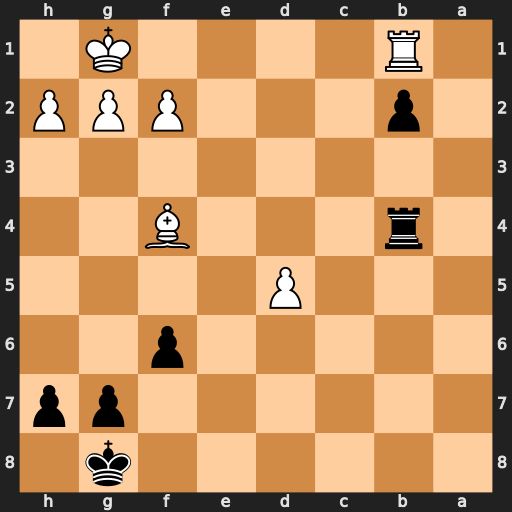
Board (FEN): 6k1/6pp/5p2/3P4/1r3B2/8/1p3PPP/1R4K1
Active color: b
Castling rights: -
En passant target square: -
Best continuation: Ra4 h3 Ra1